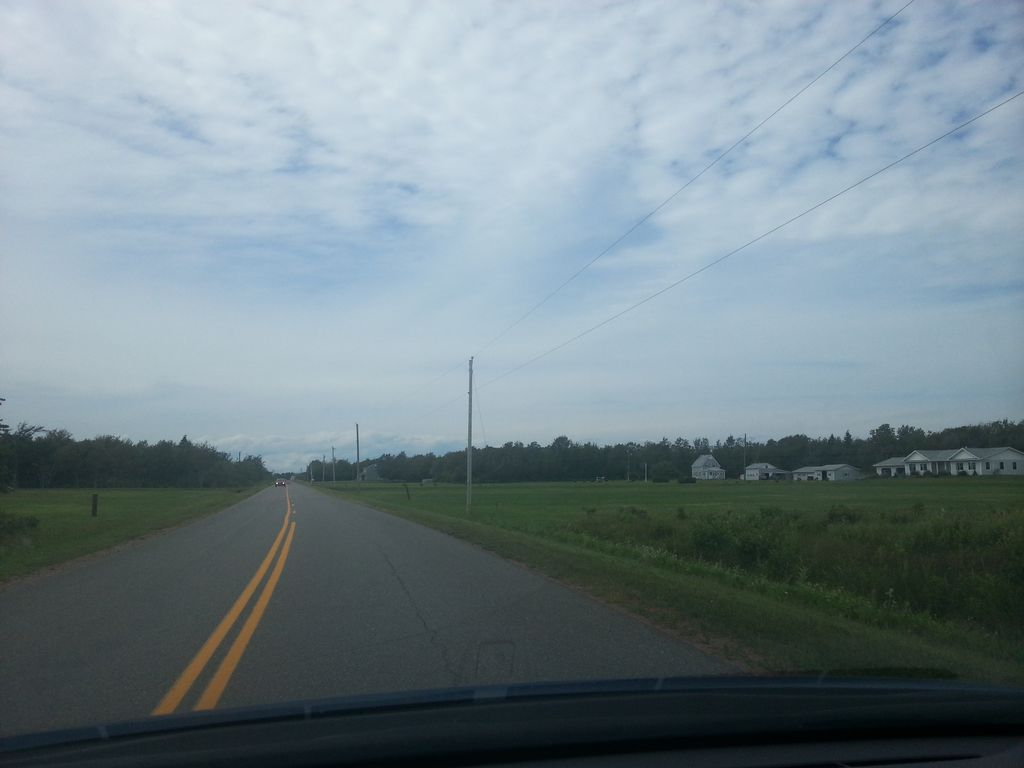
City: charlottetown